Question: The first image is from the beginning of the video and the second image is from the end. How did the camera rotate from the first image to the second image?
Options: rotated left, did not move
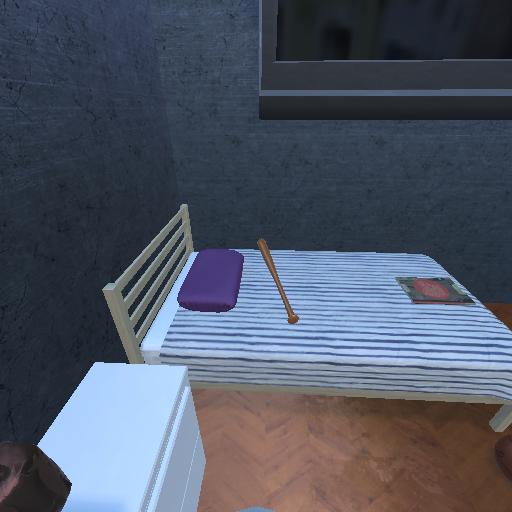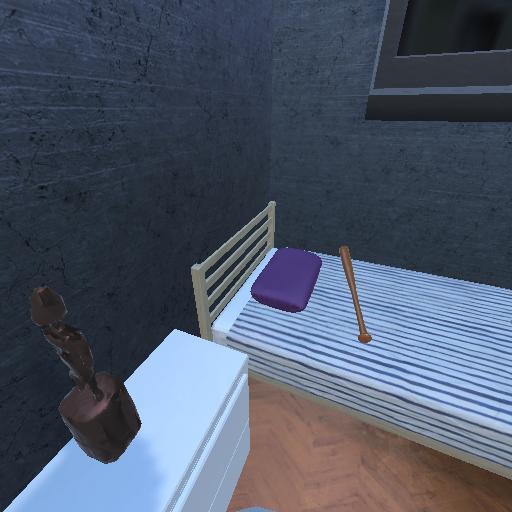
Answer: rotated left